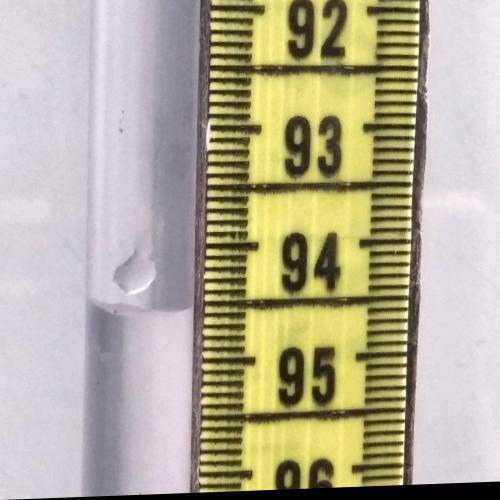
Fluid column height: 94.5 cm